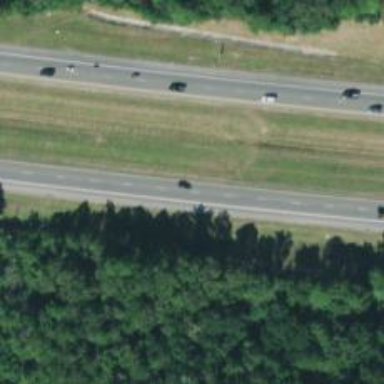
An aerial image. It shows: Motorway.